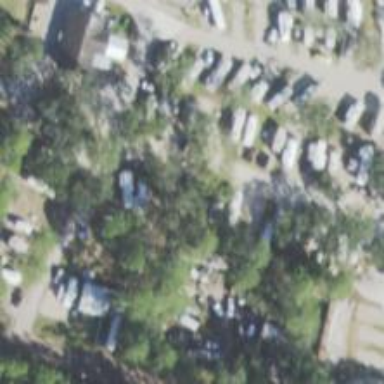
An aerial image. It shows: Residential area known as trailer park.